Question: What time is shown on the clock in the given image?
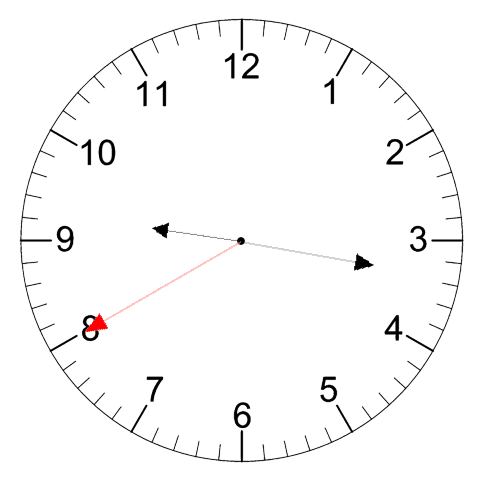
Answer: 09:16:40